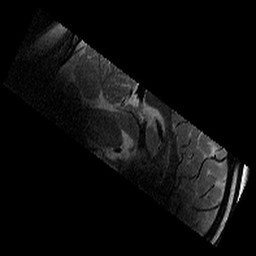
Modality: T2w
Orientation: sagittal
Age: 13
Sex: male
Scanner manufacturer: siemens
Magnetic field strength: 3 T
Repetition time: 8.46 s
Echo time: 0.067 s